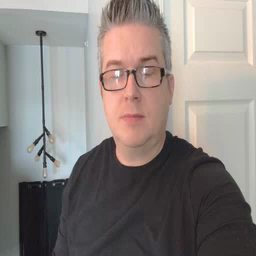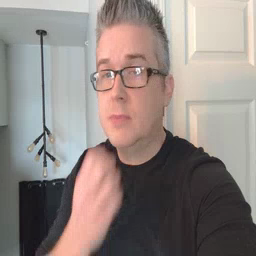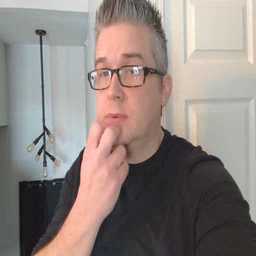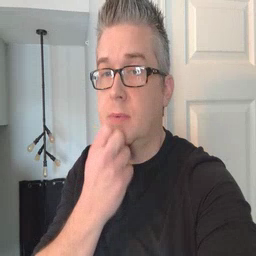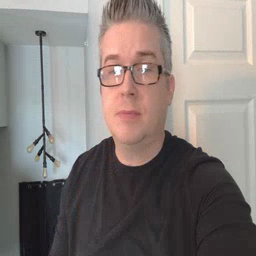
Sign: underwear